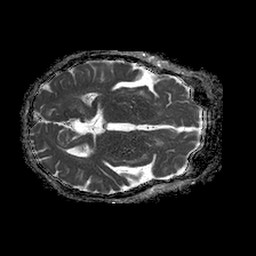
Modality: ADC
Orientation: axial
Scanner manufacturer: philips
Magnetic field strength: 1.5 T
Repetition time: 4.6 s
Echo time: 0.08631 s